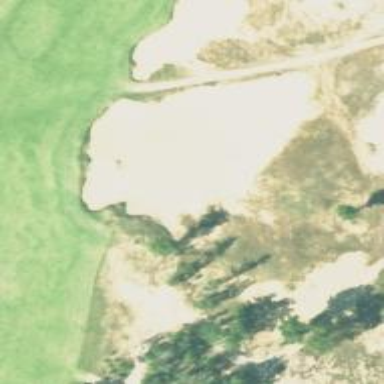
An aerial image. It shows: Golf bunker filled with sandy terrain.